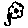
Label: flower